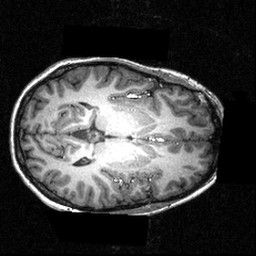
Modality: T1w
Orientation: axial
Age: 16
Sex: female
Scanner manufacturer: siemens
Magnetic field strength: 3.951 T
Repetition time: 1.5 s
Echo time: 0.00335 s